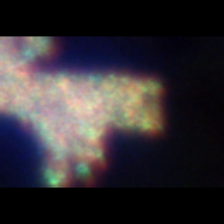
Taxon: Unknown_detritus
Group: Unknown